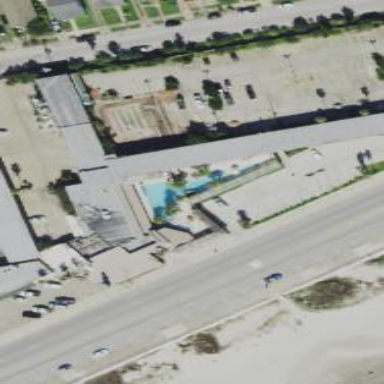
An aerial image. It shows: Building that is motel.